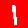
Digit: 1